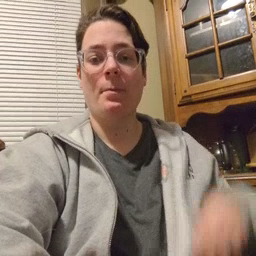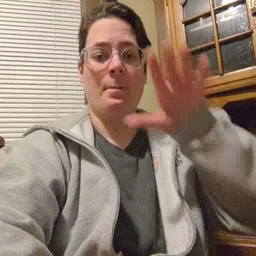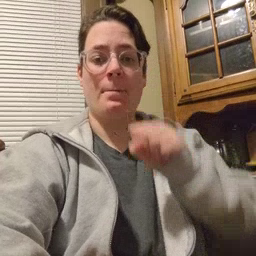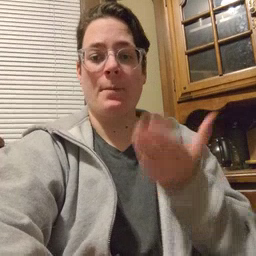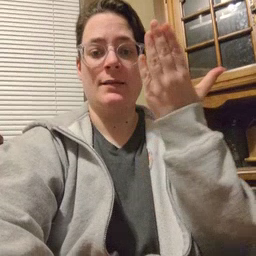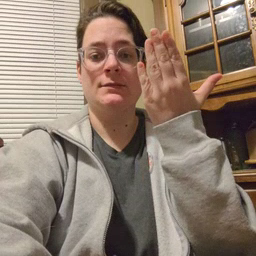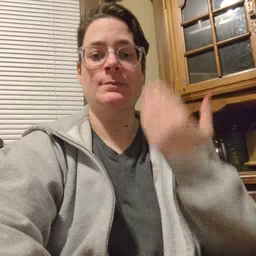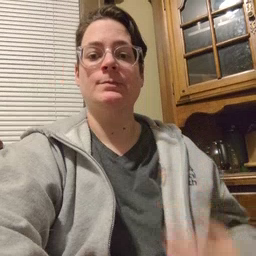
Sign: mitten